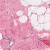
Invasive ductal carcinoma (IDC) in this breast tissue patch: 0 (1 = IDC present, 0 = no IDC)